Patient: sex M, age 57
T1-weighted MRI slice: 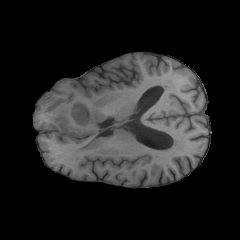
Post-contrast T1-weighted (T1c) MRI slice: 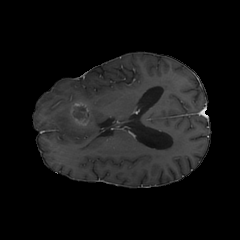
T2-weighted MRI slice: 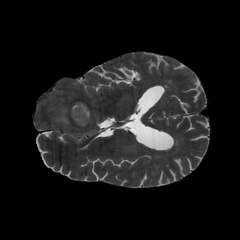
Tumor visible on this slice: yes
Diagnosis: Glioblastoma, IDH-wildtype
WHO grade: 4